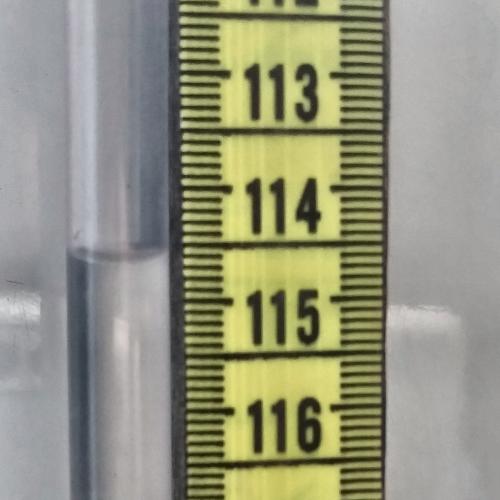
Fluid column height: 114.6 cm